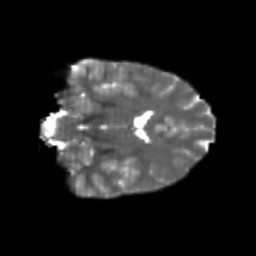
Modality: T2w
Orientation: coronal
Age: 23
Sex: female
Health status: healthy
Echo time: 0.074 s